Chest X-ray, PA view. Patient: 57 years old, sex F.
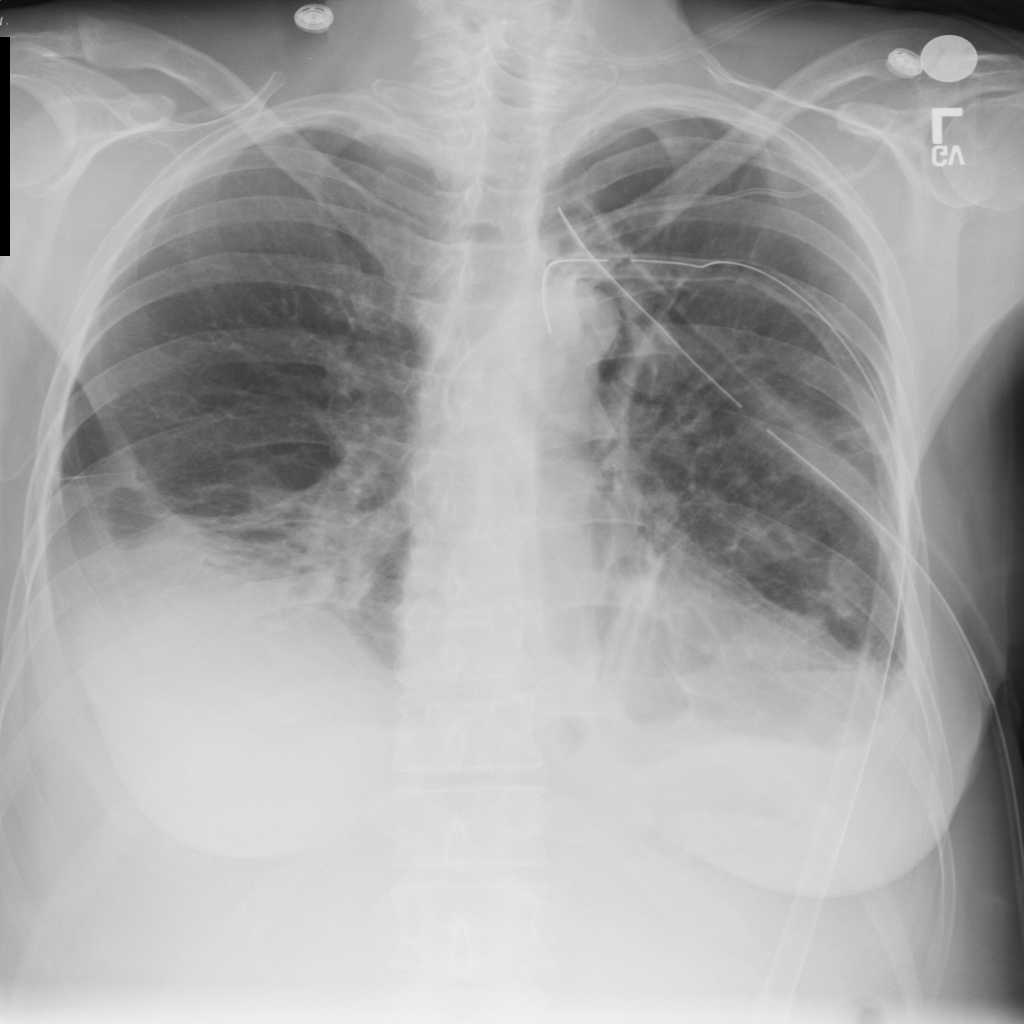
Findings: Atelectasis, Consolidation, Effusion, Infiltration